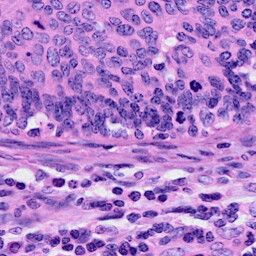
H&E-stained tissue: Cervix